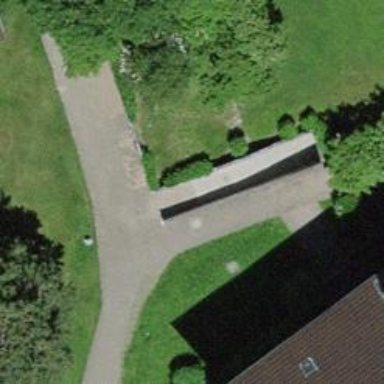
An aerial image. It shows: Cobblestone path.